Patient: sex M, age 65
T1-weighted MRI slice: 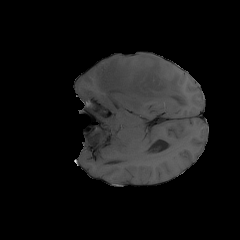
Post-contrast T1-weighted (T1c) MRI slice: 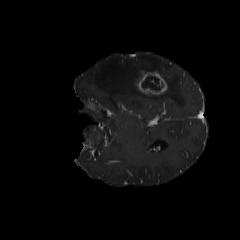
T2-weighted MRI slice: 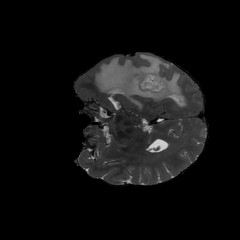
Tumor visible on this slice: yes
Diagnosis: Glioblastoma, IDH-wildtype
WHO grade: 4